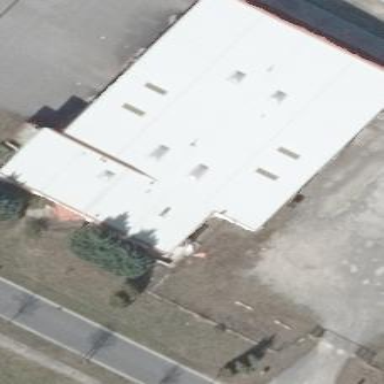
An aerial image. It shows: Building.